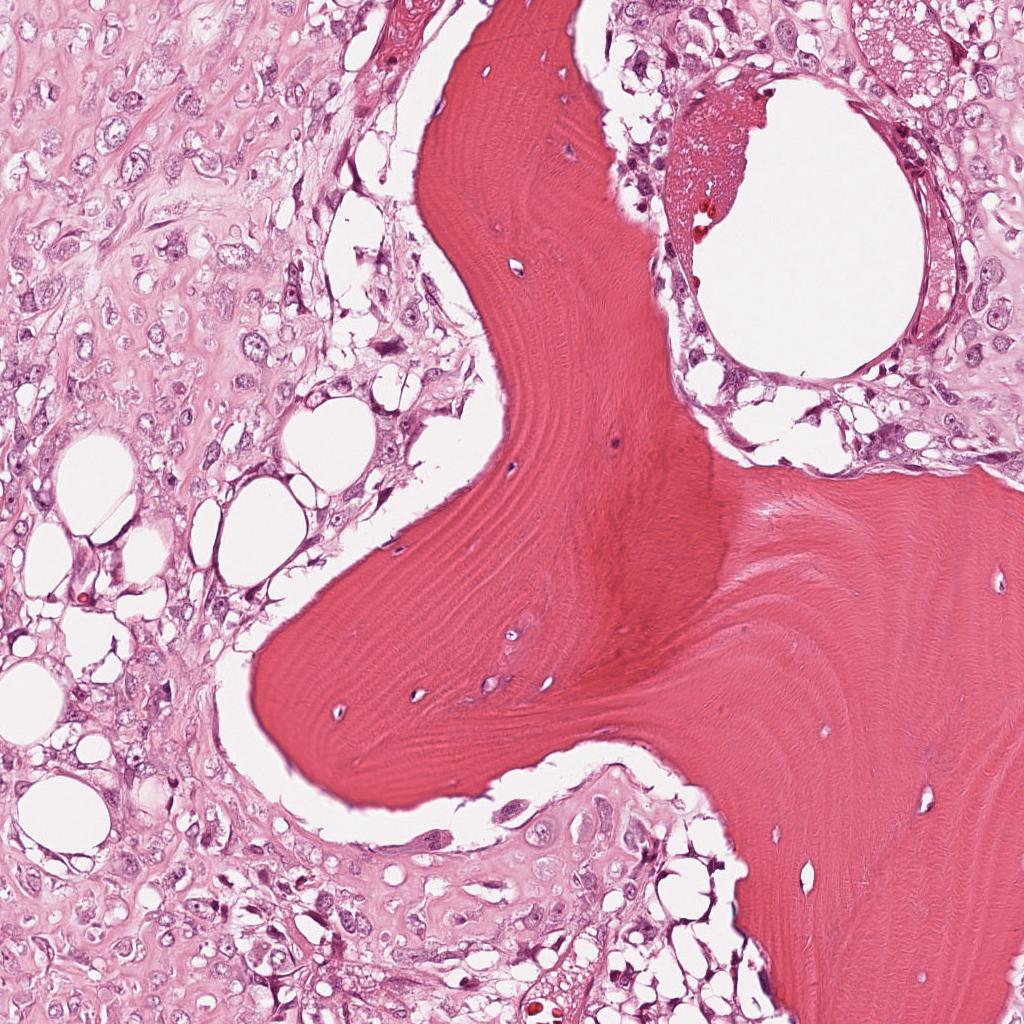
Label: Viable